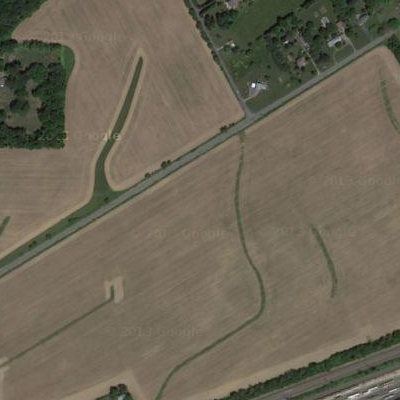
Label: Field